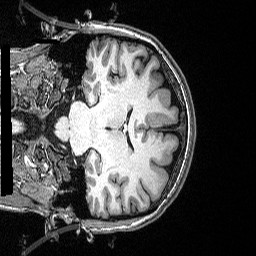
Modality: T1w
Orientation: coronal
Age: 33
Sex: female
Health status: healthy
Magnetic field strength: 3 T
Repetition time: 2.53 s
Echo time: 0.00331 s